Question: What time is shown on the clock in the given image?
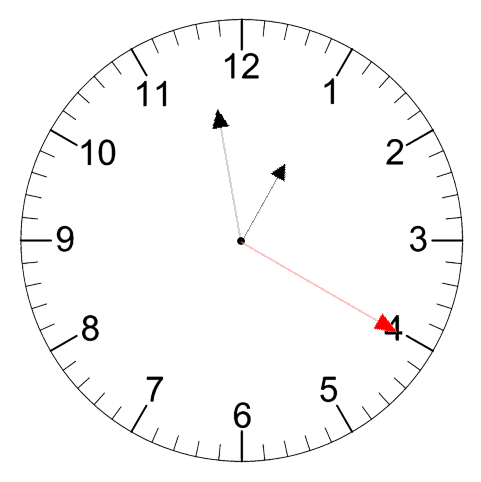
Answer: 12:58:20